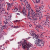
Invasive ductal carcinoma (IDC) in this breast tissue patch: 1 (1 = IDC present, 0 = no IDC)